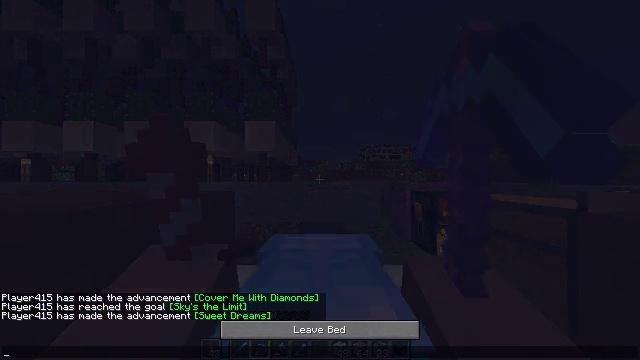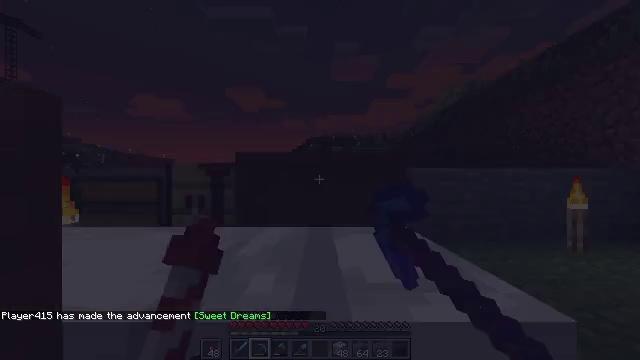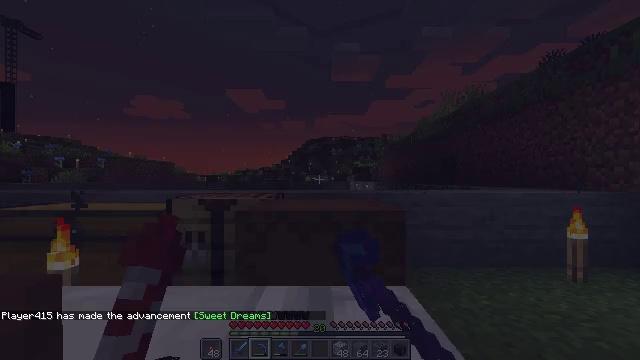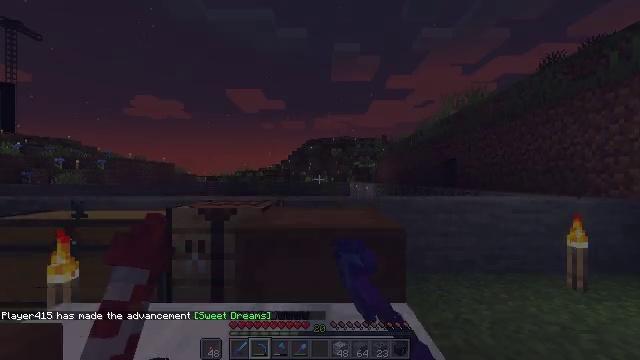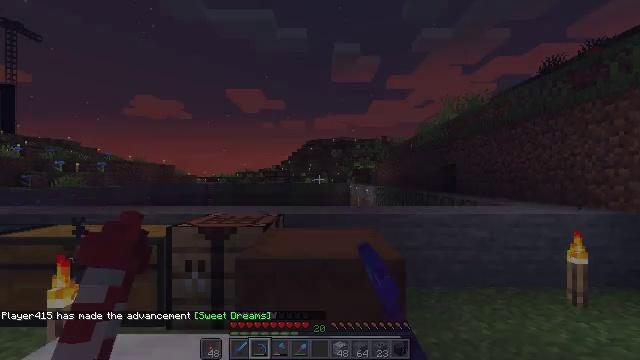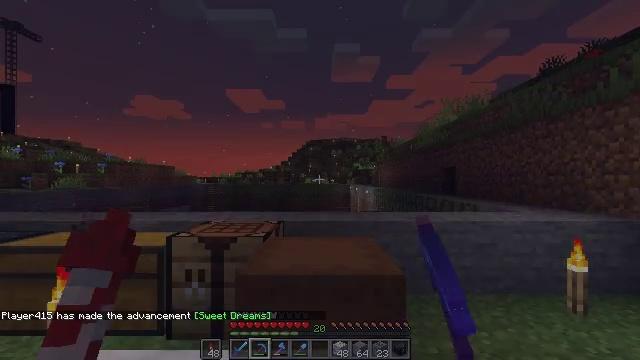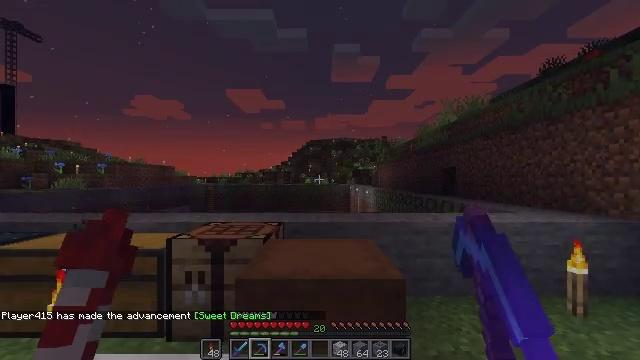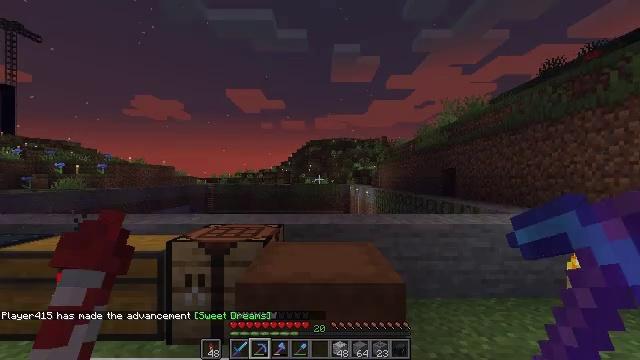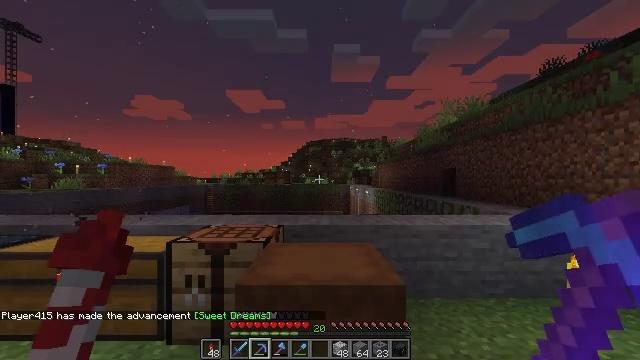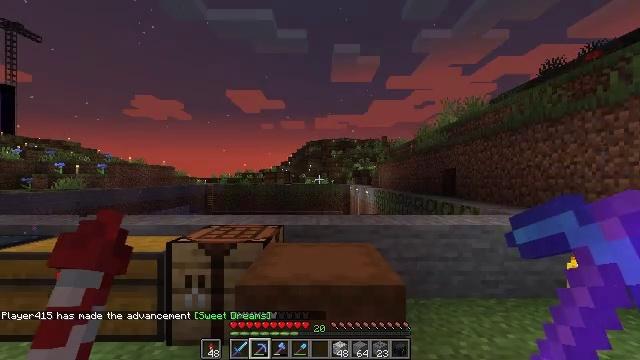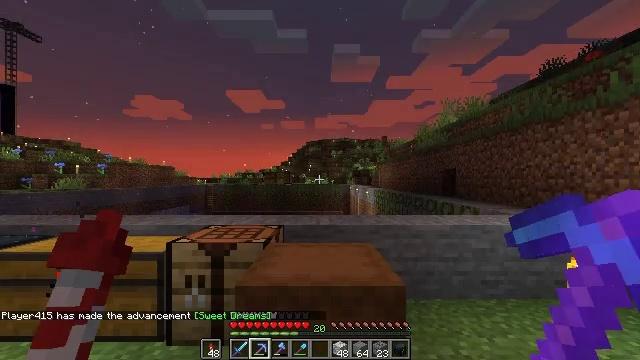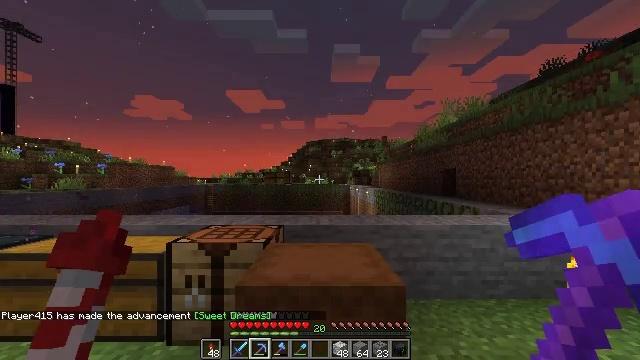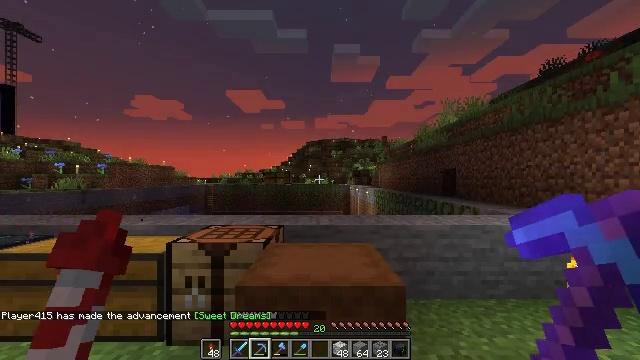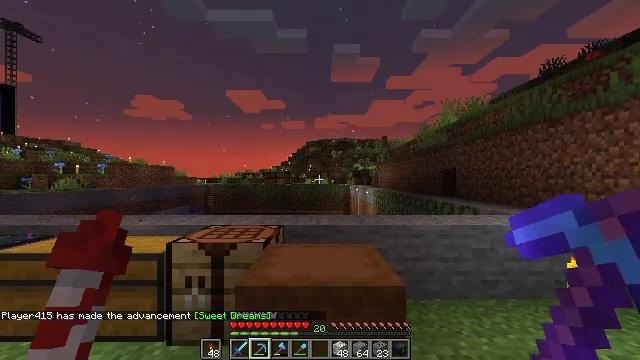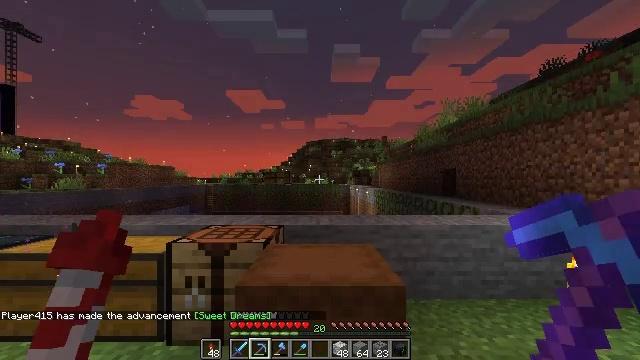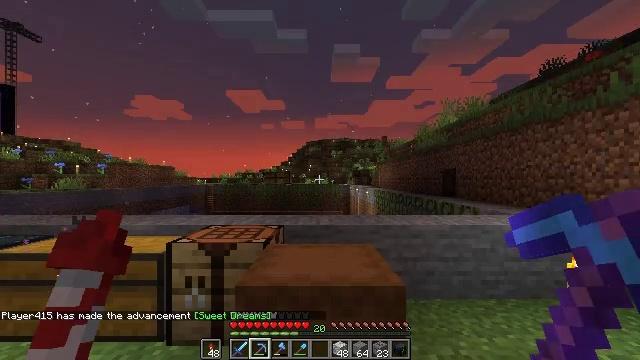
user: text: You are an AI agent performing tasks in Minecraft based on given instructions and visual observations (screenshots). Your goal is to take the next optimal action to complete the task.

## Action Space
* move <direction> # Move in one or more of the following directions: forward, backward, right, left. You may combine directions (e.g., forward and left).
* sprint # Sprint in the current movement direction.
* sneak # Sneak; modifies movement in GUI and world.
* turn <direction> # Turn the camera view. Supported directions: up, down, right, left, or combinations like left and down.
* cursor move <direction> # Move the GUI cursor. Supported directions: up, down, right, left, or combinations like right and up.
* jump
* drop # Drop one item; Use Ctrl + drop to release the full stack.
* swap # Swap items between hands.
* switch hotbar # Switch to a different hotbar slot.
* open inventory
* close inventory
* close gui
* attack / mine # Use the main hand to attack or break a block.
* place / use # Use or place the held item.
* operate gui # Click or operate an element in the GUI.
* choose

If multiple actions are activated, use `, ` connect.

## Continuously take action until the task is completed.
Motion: motion action
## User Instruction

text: Remove the white bed from its place.
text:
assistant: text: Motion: no_op
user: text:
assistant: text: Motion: no_op
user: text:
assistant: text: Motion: no_op
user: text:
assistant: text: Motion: no_op
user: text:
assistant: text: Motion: no_op
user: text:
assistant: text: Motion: no_op
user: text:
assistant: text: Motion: no_op
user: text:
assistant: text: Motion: no_op
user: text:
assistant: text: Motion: no_op
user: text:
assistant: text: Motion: no_op
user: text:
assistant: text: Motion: no_op
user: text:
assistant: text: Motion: no_op
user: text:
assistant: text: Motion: no_op
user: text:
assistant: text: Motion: no_op
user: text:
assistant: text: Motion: no_op
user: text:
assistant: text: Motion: no_op
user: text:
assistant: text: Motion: no_op
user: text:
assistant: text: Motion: no_op
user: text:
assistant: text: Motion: no_op
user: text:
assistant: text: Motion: no_op
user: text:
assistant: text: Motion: no_op
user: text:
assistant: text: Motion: no_op
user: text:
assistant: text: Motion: no_op
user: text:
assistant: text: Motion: no_op
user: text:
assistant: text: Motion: no_op
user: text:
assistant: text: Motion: no_op
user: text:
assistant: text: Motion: no_op
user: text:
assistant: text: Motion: no_op
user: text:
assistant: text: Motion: no_op
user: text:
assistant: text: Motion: no_op